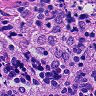
Metastatic tissue present: no